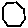
Label: hexagon